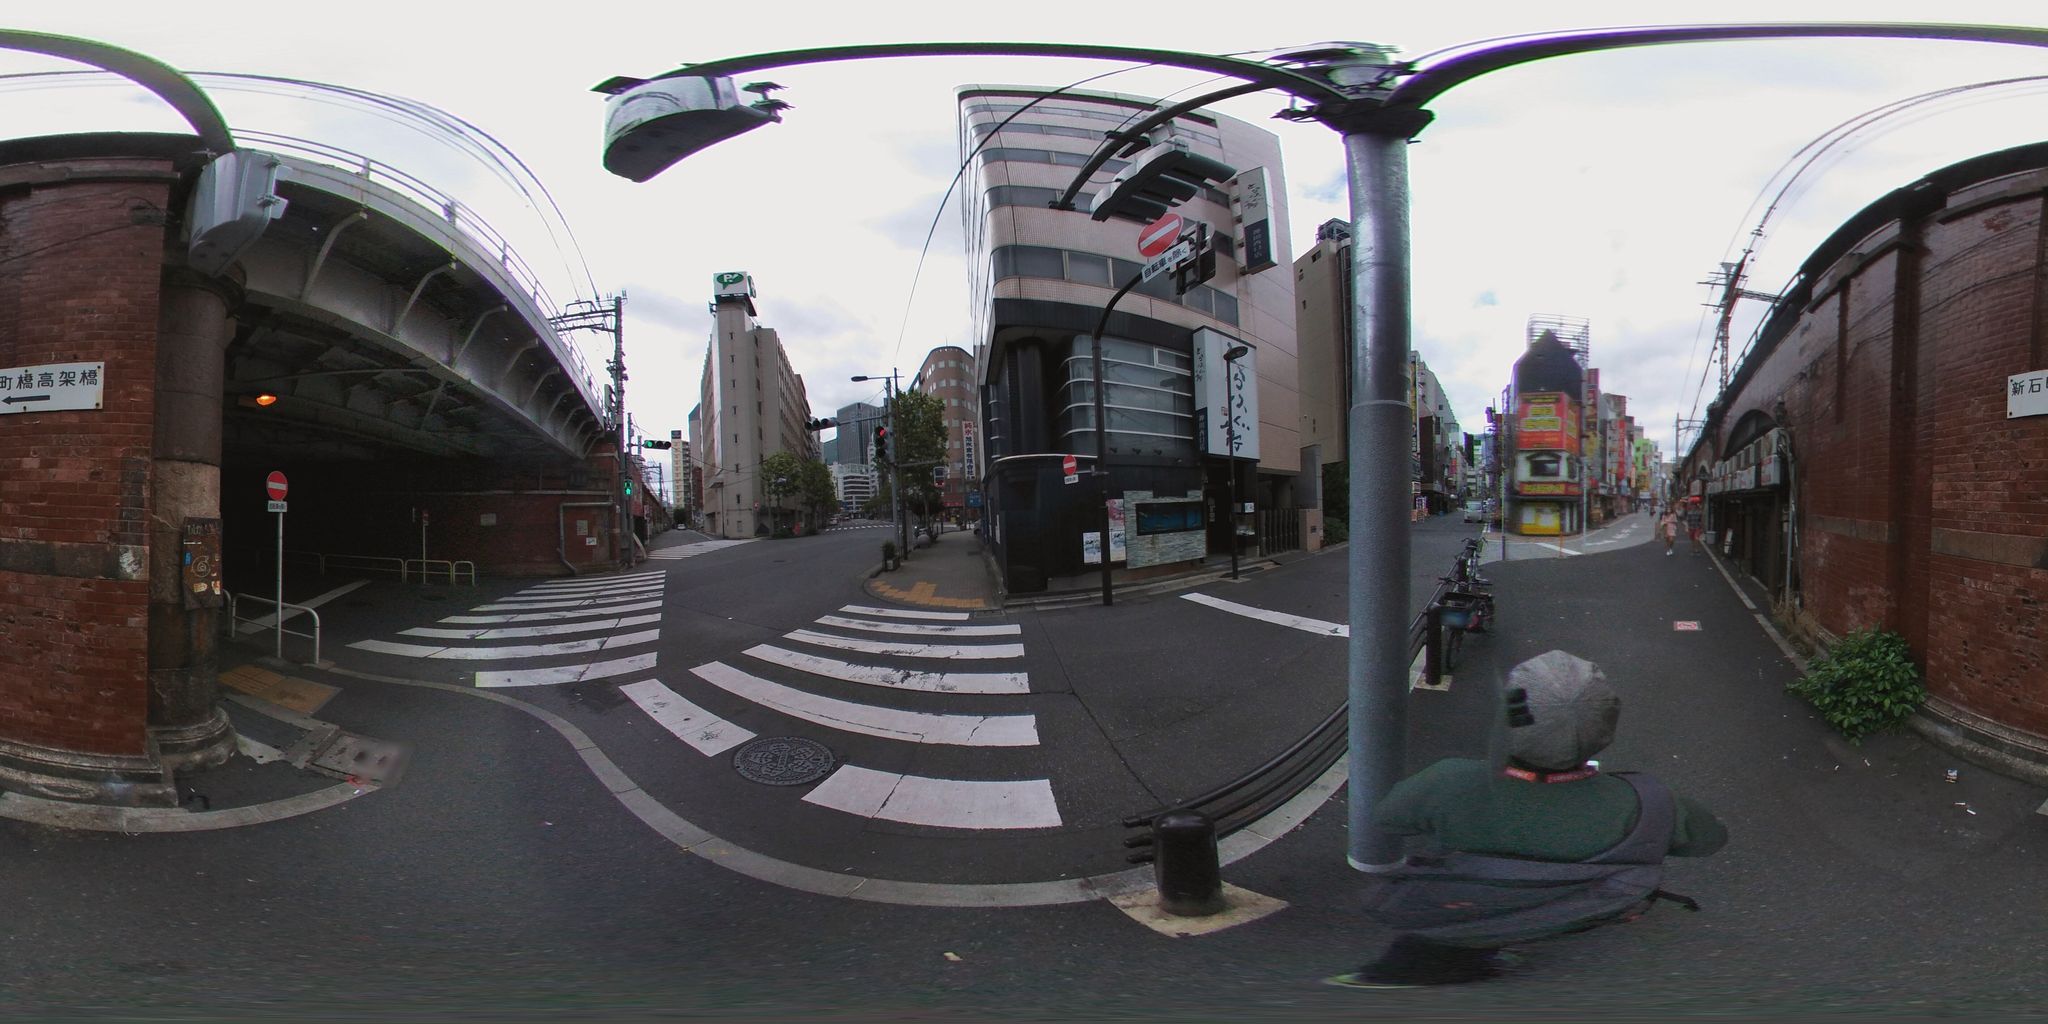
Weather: clear
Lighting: day
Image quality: good
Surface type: walking surface
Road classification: unclassified
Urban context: urban centre
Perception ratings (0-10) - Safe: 2.24, Lively: 8.54, Beautiful: 1.79, Boring: 1.57, Depressing: 2.73, Wealthy: 5.39